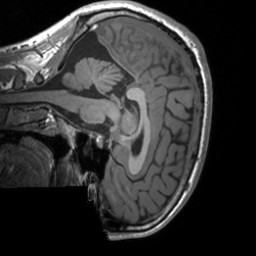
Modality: T1w
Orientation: sagittal
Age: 22
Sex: male
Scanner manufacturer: siemens
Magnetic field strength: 3 T
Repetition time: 1.9 s
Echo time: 0.00226 s